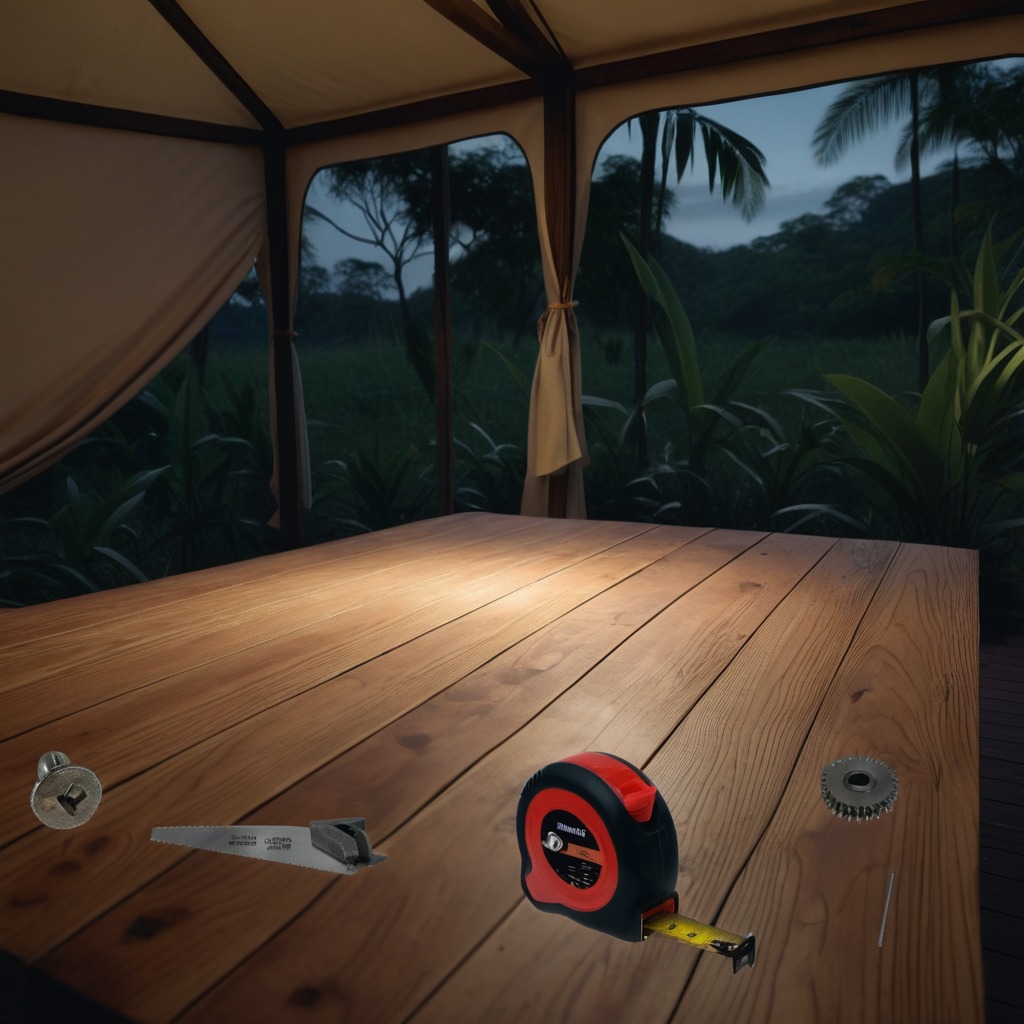
A steel gear with teeth, a measuring tape, a metal machine screw, an iron nail, and a handheld metal saw are lying on the wooden table inside a jungle field workshop tent at night.